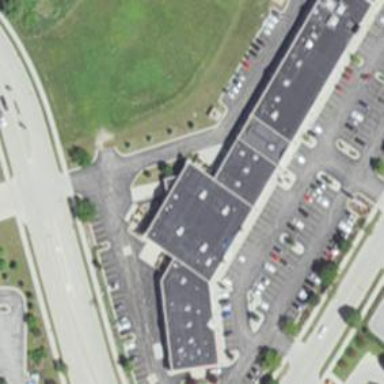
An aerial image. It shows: Building.